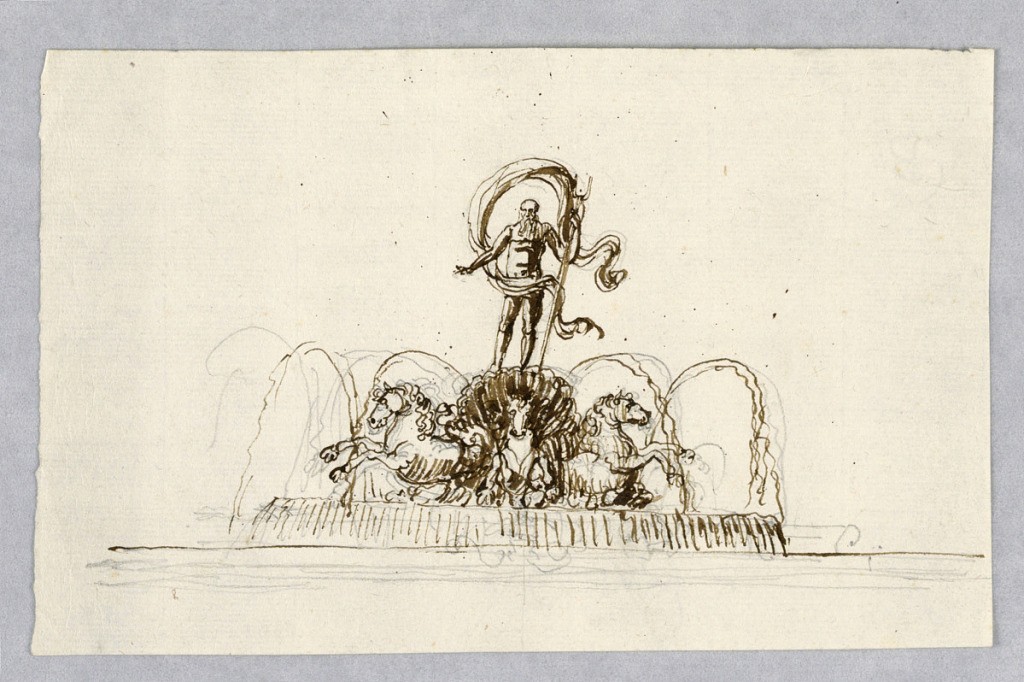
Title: Project for a Fountain
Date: late 18th century
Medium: Pen and brown ink with, traces of graphite on off-white laid paper
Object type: Drawing
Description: Poseidon stands upon a sea shell carriage drawn by three horses.